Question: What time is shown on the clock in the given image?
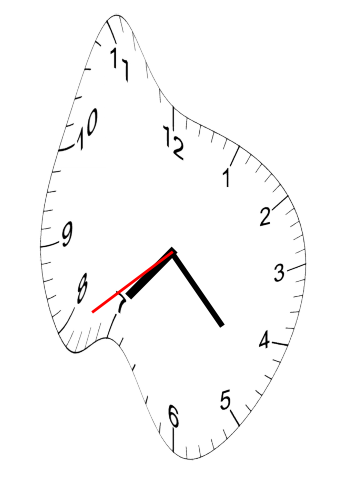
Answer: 07:22:39